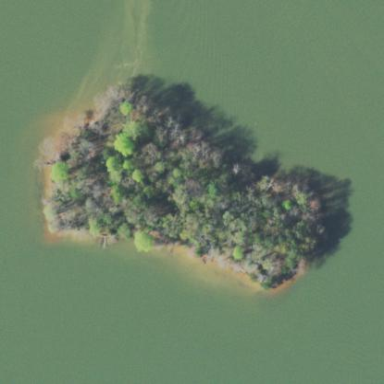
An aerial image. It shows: Image showing island.